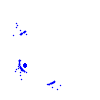
Particle: kaon